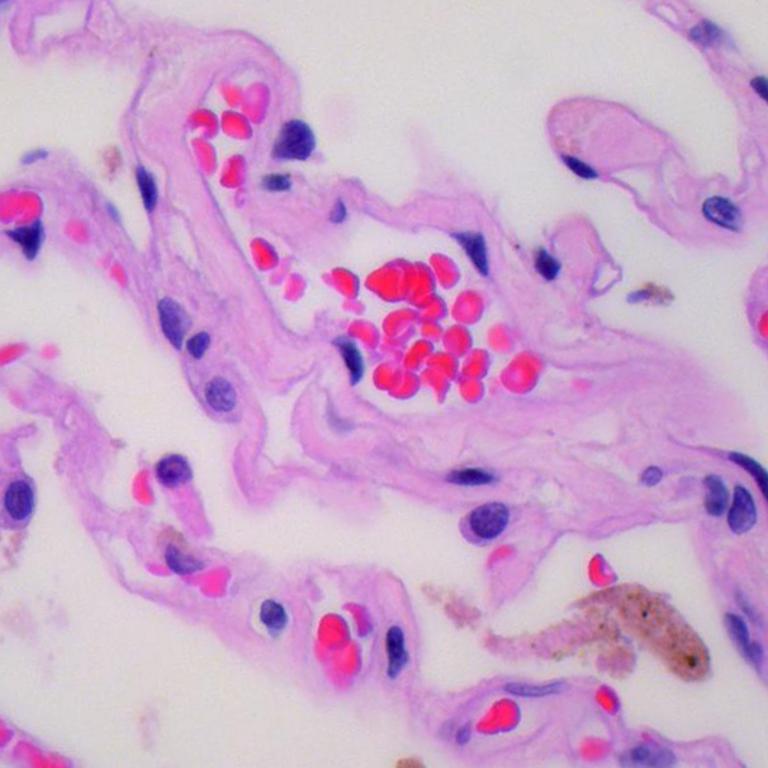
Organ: lung
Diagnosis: benign